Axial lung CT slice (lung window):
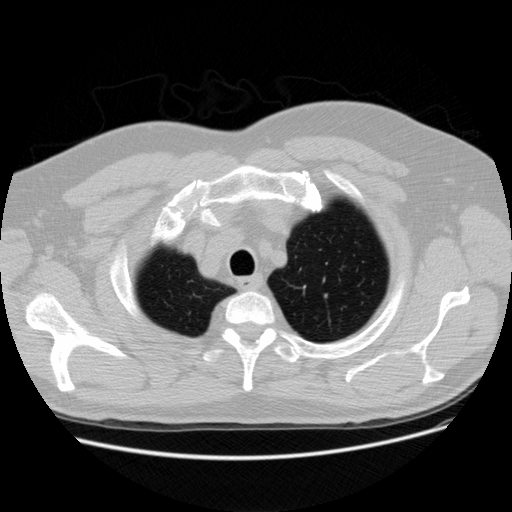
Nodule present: no